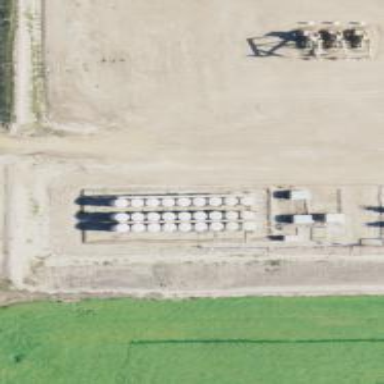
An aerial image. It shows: Storage tank with man-made structure.